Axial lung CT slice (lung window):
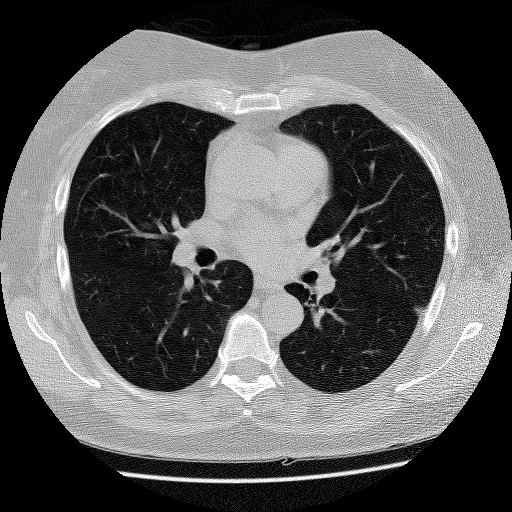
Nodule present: no